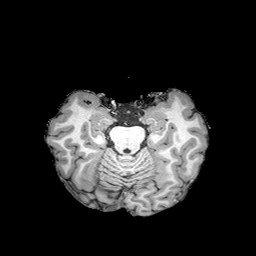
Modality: T1w
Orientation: coronal
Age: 43
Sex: female
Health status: healthy